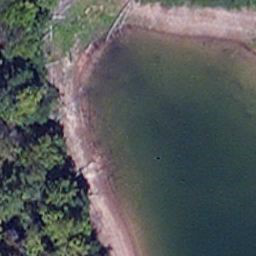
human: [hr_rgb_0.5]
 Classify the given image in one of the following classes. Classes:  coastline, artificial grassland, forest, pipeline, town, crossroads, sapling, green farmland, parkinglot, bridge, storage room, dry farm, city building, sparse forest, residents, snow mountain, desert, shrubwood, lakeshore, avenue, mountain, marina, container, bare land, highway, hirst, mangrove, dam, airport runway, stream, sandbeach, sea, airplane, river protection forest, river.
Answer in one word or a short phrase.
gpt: lakeshore